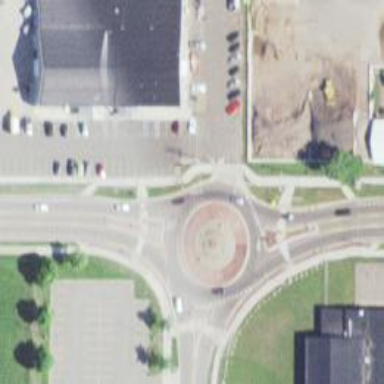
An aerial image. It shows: Asphalt road that is secondary route leading to roundabout.